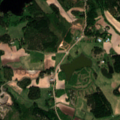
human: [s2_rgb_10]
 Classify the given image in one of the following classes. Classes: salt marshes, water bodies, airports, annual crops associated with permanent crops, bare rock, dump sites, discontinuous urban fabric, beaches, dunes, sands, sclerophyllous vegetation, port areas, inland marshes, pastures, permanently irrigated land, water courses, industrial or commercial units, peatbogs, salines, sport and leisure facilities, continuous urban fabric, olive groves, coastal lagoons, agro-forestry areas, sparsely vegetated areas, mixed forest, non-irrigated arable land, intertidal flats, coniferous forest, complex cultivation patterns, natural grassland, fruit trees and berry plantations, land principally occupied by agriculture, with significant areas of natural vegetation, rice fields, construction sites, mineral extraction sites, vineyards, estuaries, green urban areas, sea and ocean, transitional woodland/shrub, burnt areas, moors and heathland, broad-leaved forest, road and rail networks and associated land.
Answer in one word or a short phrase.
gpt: land principally occupied by agriculture, with significant areas of natural vegetation, coniferous forest, mixed forest, transitional woodland/shrub